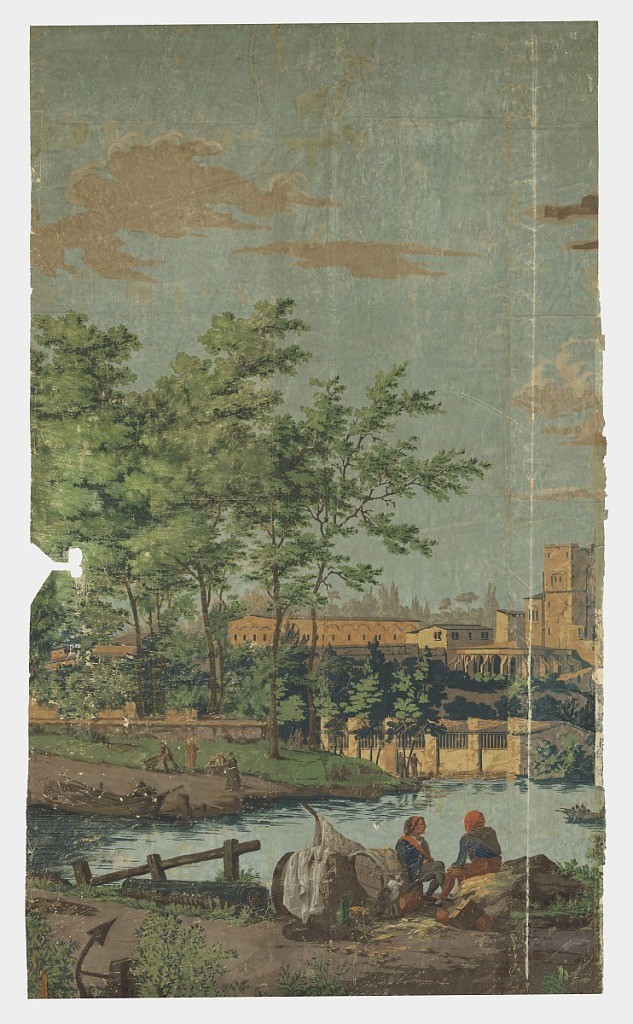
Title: Vues d'Italie
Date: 1810–15
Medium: Block-printed on handmade paper
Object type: Scenic
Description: Two panels from scenic wallpaper. View includes figures, trees, figures in foreground and architectural buldings.